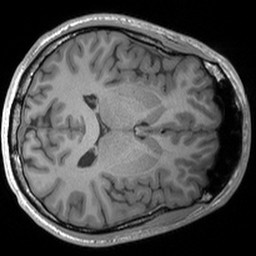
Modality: T1w
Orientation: axial
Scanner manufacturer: siemens
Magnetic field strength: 3 T
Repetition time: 1.54 s
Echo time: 0.00234 s